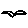
Label: bird